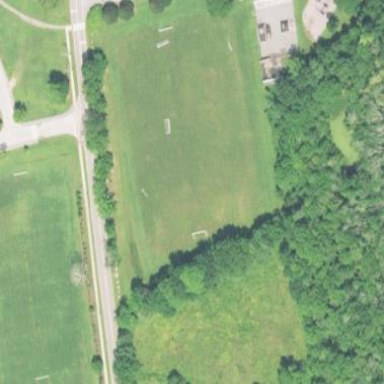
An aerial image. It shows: Soccer pitch for outdoor sports and leisure activities.